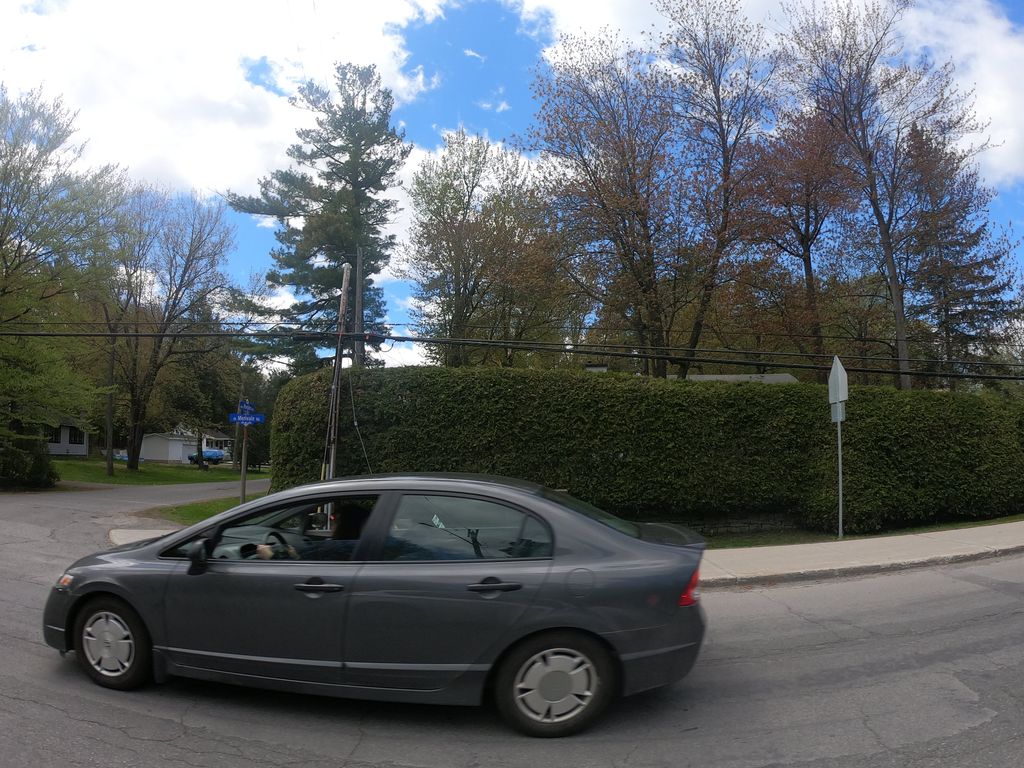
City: ottawa-gatineau